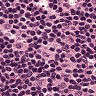
Metastatic tissue present: no